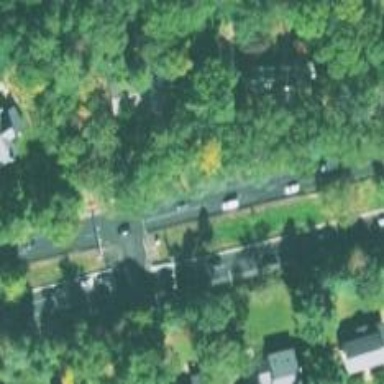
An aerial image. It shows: Trunk link highway.